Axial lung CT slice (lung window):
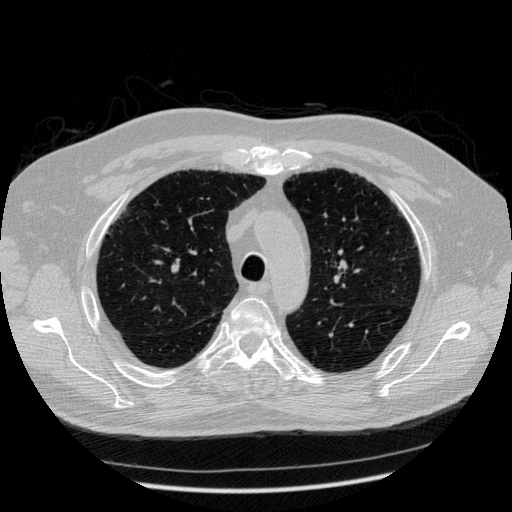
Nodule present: no